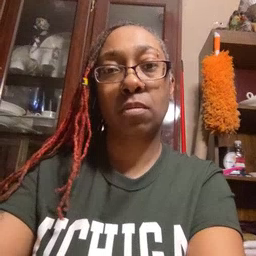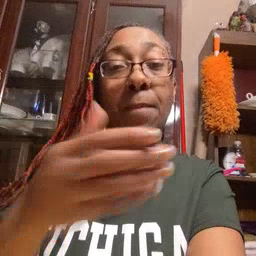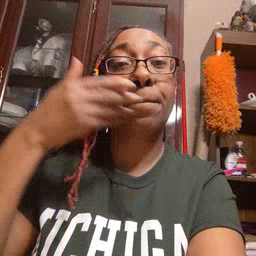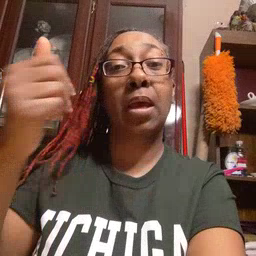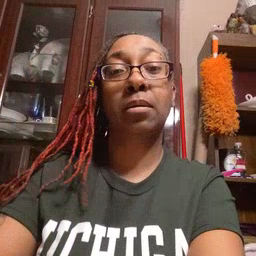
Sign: better